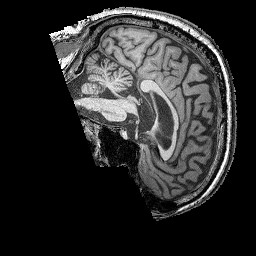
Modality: T1w
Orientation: sagittal
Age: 41
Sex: male
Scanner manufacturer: siemens
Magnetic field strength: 3 T
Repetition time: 2.25 s
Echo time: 0.00415 s